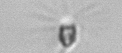
Label: Calciopappus